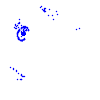
Particle: electron